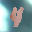
Label: 4